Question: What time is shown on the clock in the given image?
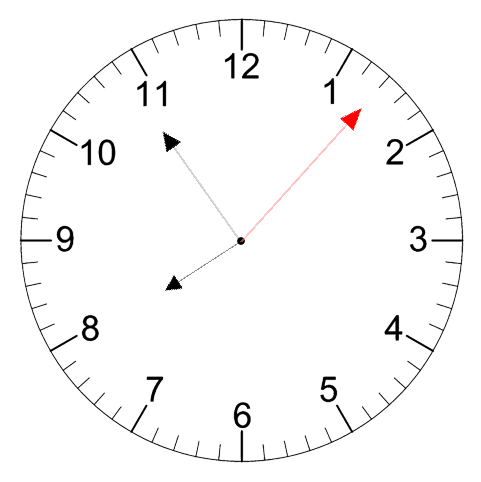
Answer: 07:54:07